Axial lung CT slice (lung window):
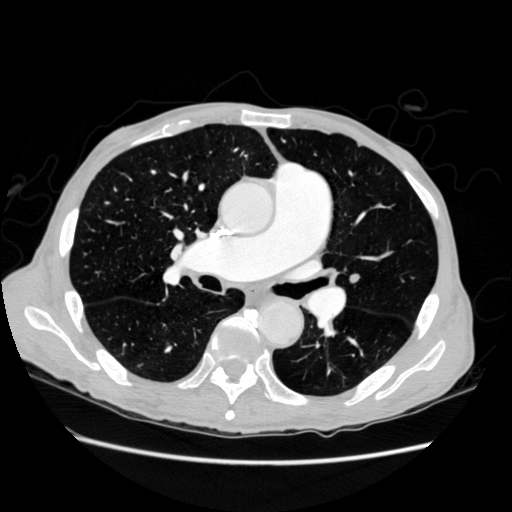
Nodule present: no